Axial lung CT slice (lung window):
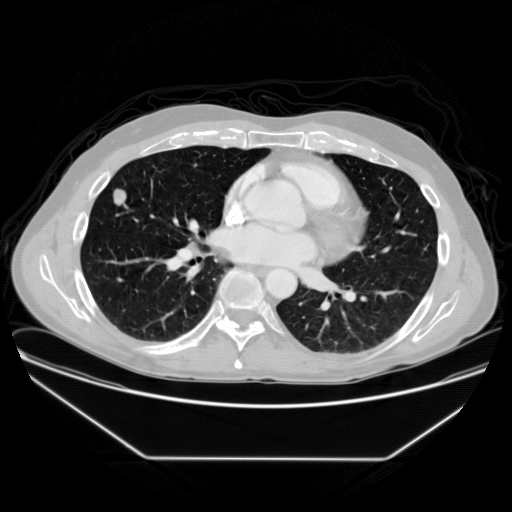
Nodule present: yes
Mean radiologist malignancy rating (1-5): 3.25